Field crop: maize
Growth stage: 2
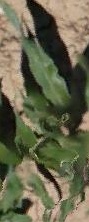
Species: maize